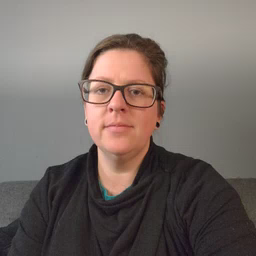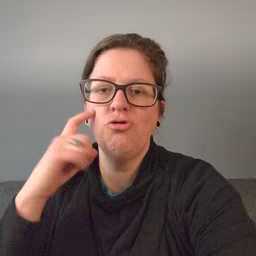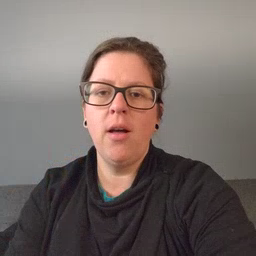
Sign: cry